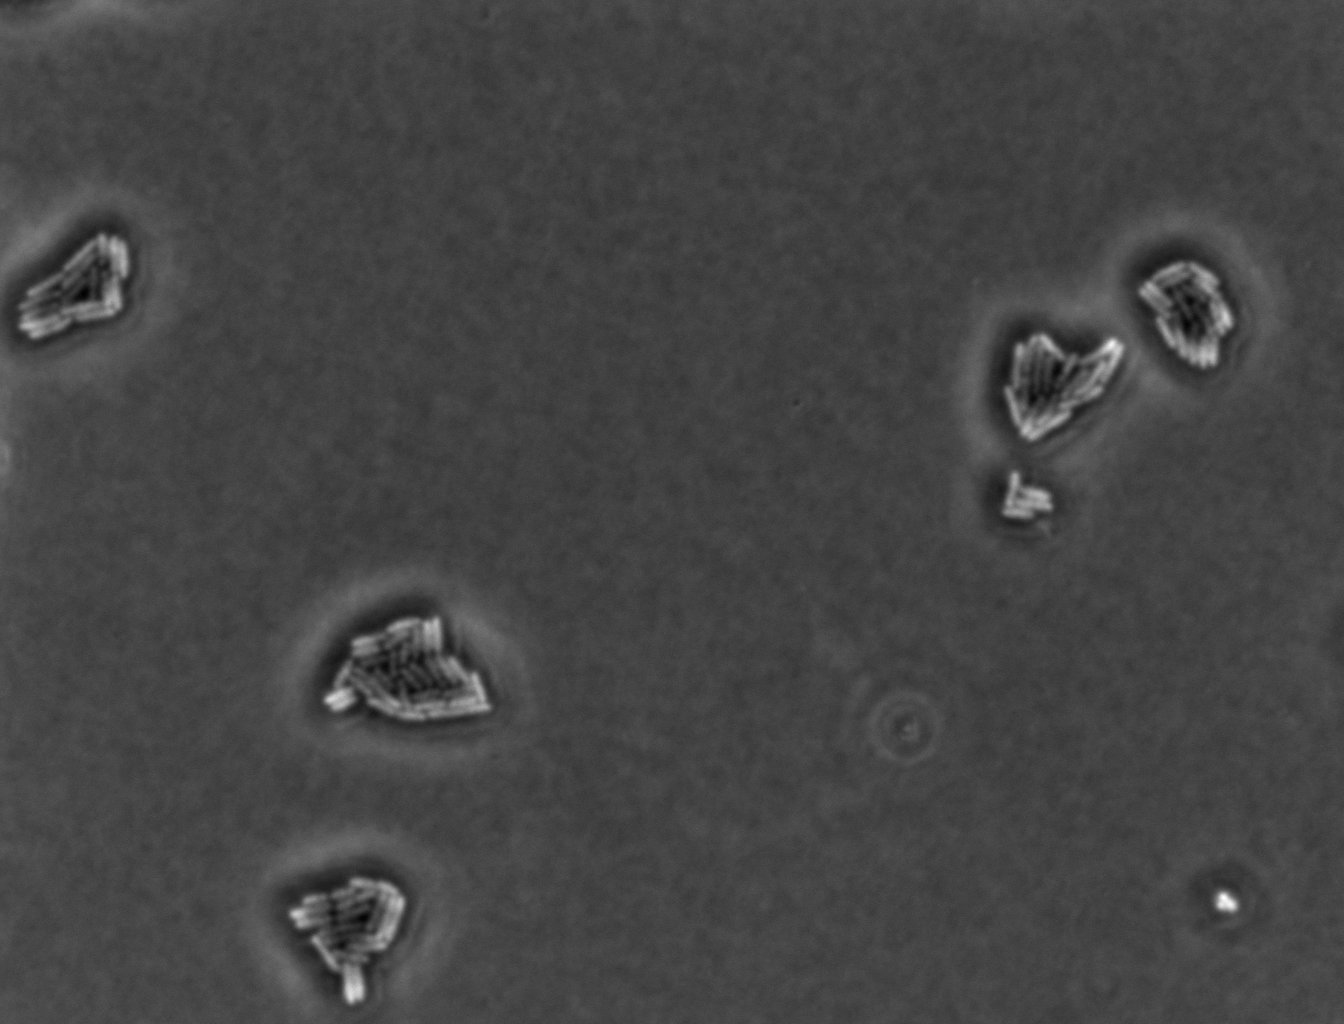
Phase contrast microscopy, 60x objective, 3 h incubation, 1.5% agar